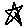
Label: star